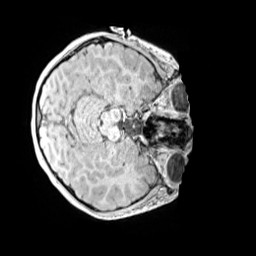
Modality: MP2RAGE
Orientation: axial
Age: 9
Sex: female
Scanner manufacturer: siemens
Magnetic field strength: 3 T
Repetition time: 4 s
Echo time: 0.00299 s